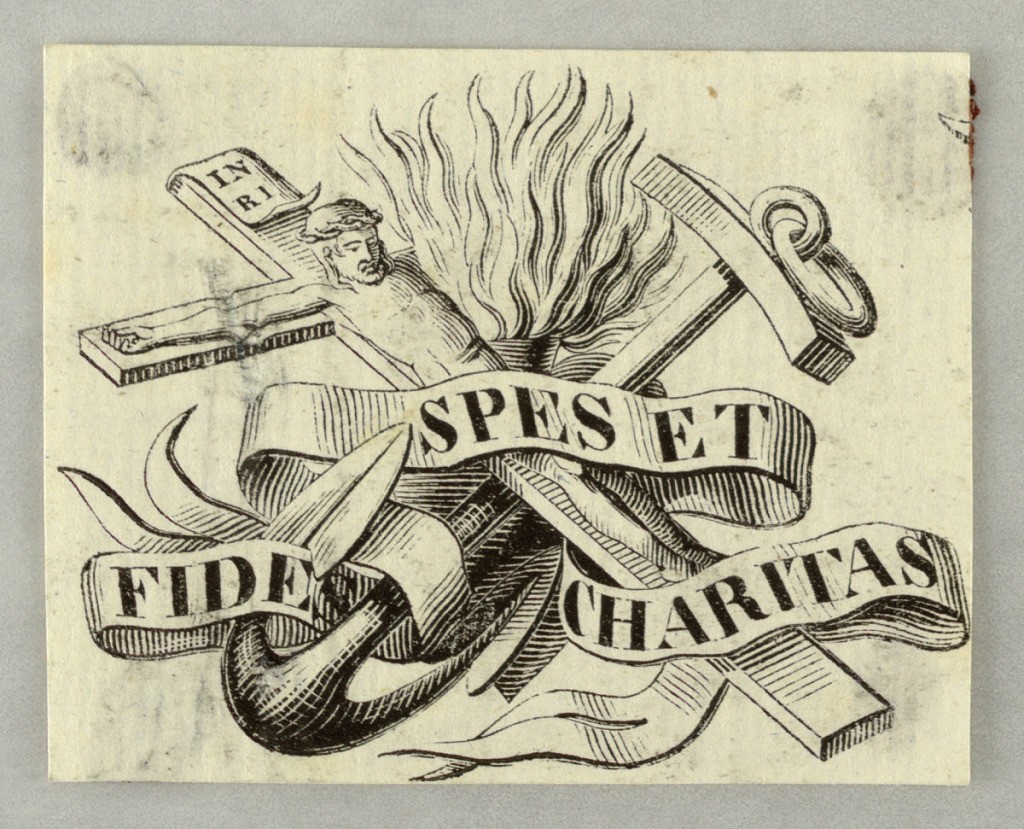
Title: Wood engraving. Vignette.
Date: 1800–1830
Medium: Engraving and etching
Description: A crucifix, an anchor, a fire, a scroll with the inscription:"FIDES SPES ET CHARITAS"